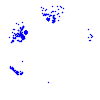
Particle: electron